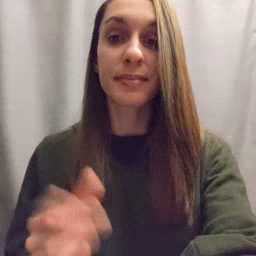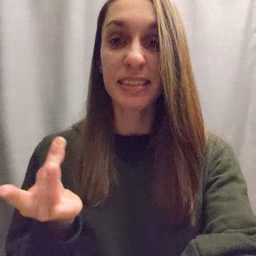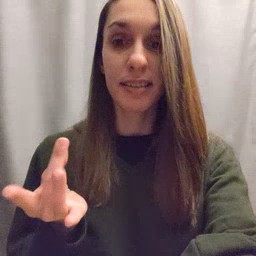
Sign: sticky